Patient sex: M
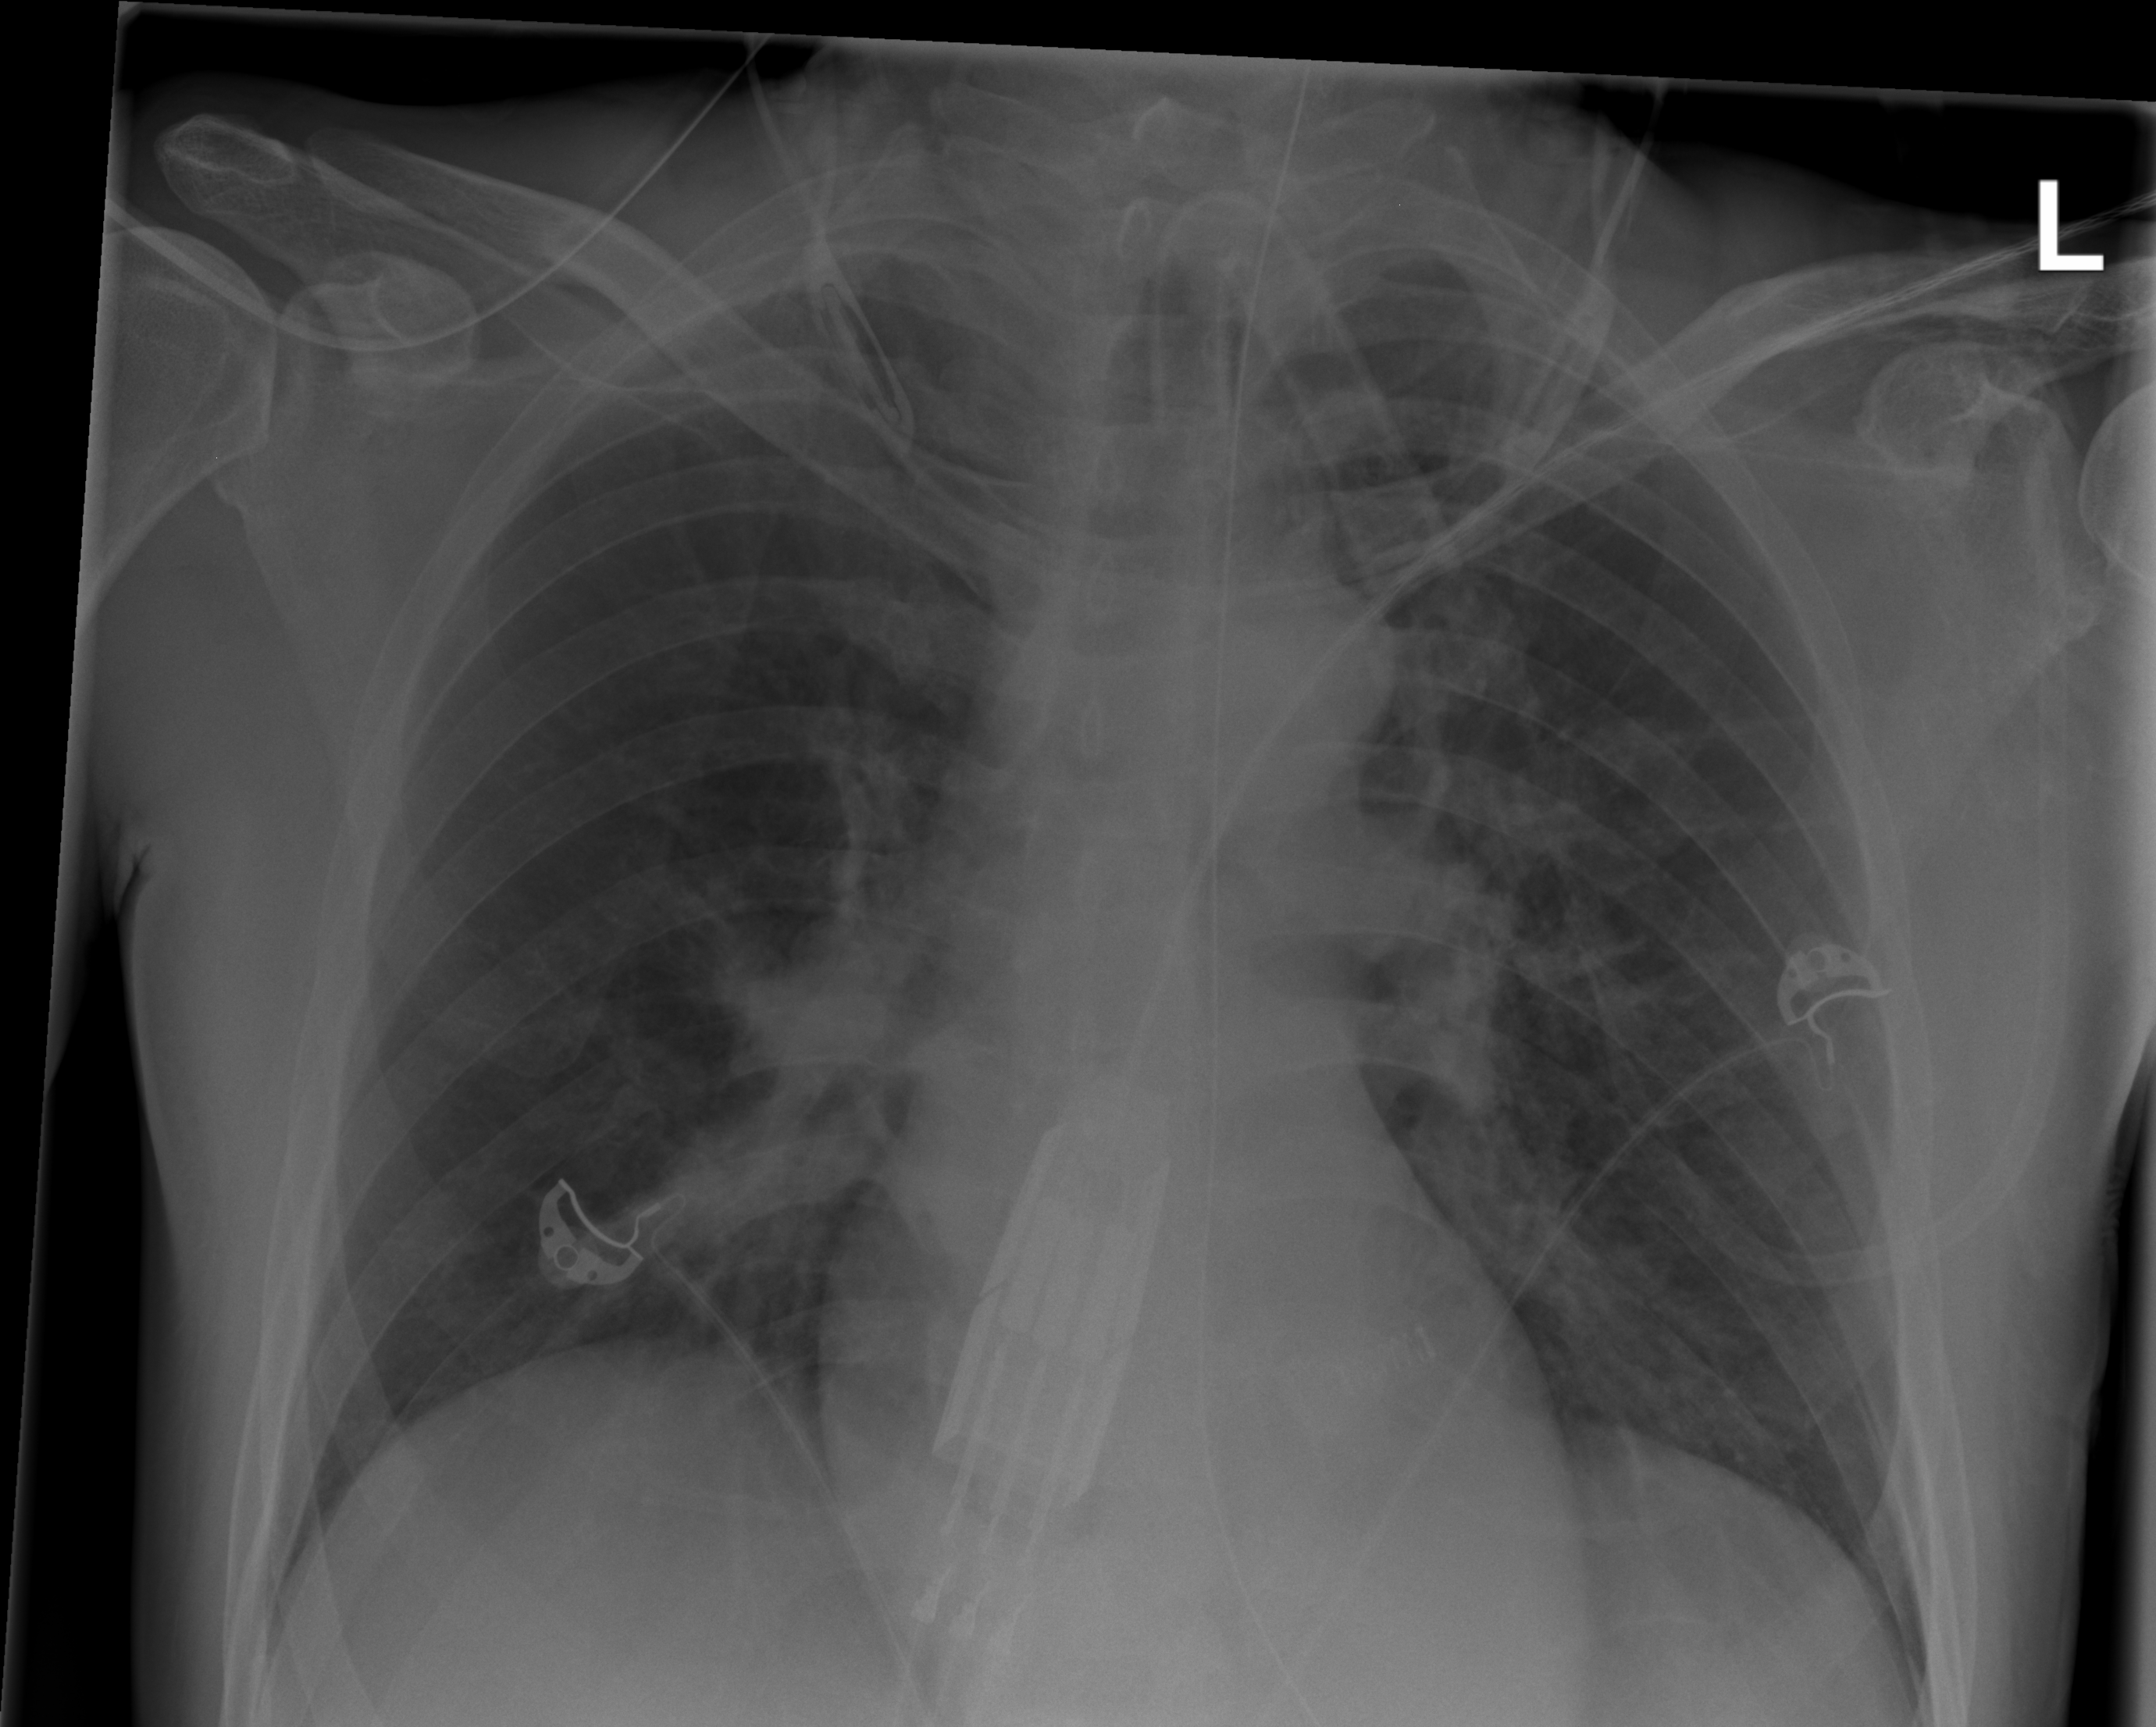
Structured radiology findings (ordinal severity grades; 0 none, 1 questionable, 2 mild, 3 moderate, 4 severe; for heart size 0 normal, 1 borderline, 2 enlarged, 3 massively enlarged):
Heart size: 0
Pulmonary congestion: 0
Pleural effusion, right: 0
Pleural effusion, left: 0
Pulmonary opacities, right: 1
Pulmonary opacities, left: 2
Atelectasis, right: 2
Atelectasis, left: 2